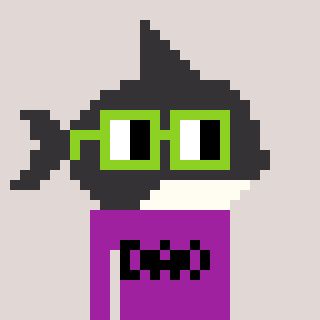
a pixel art character with square light green glasses, a orca-shaped head and a magenta-colored body on a warm background